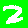
Digit: 2